Question:
I want to hide the title bar of the dialog in a msi installer.
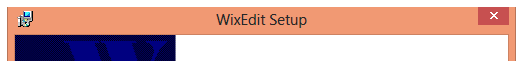
Answer: I don't think Windows Installer supports that (though someone might have a clever way).
> The number of dialog style bits in Windows Installer is a reduced and specialized set.
--<URL>
Instead, you could bundle your MSI with a WiX Bootstrapper and write your own Bootstrapper Application to present whatever UI you wish. Unless you select otherwise, the UI in MSIs are not shown by the bootstrapper.
The WiX installer itself is a good example of a frameless window. You can consult the <URL> for that.